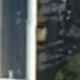
Vehicle type: Car